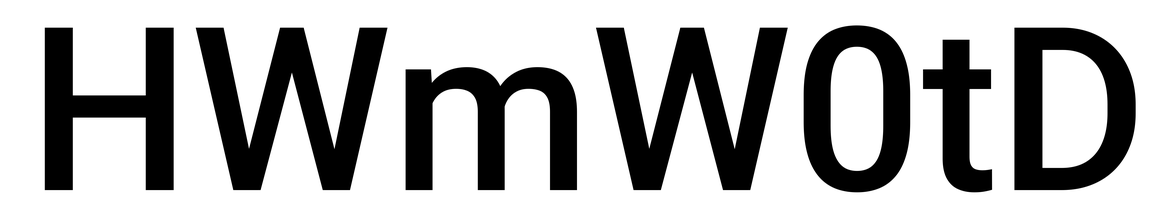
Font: Roboto_Medium